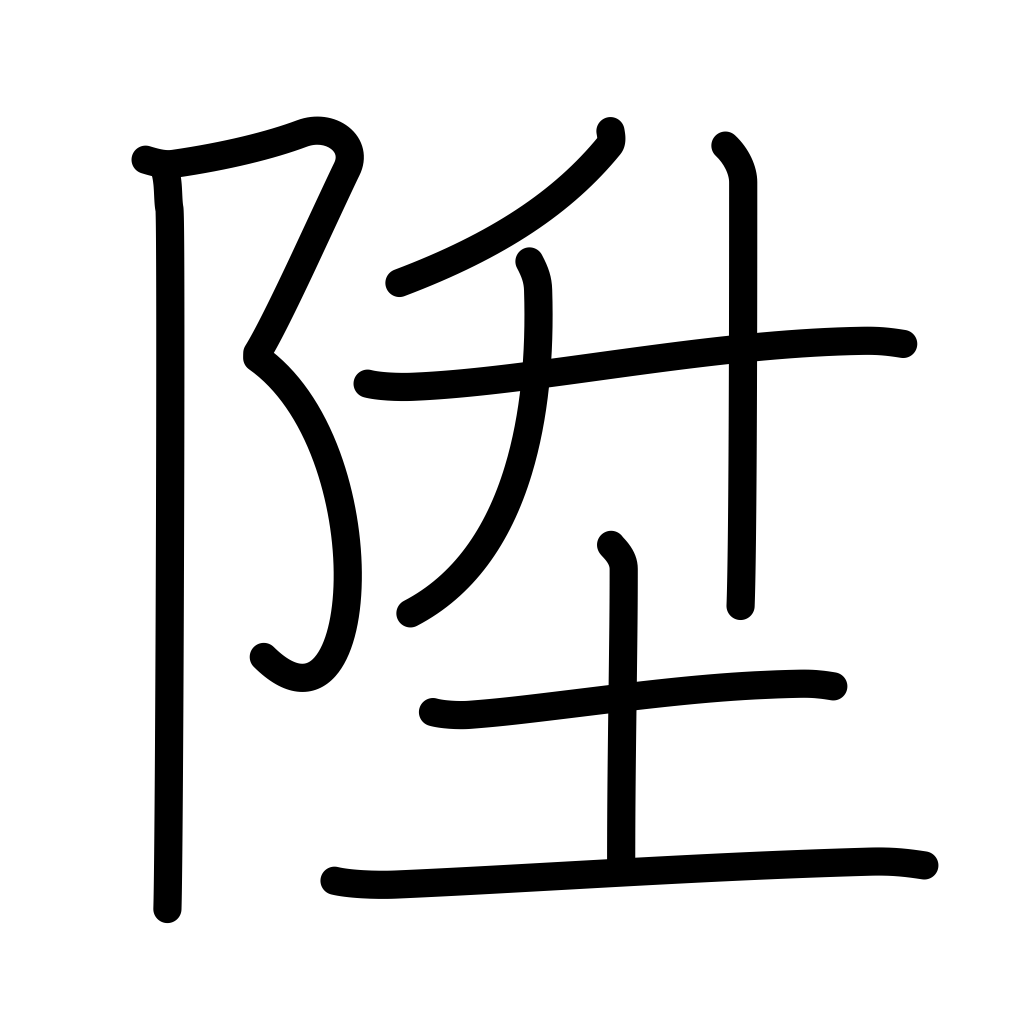
Meaning: go up, climb